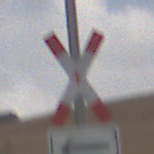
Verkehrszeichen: Andreaskreuz
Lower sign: RichtungsangabeDurchPfeile1
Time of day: MorningAfternoon
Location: Outdoor (Nature)
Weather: Overcast
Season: NotSpecified
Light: Natural